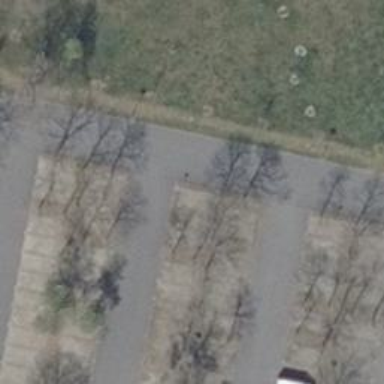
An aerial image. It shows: Parking aisle designated as service road.